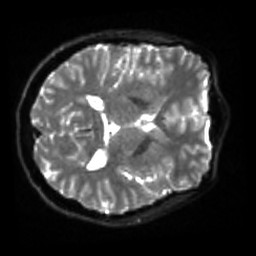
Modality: sbref
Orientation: axial
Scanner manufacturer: siemens
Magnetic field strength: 3 T
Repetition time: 4 s
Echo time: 0.0594 s